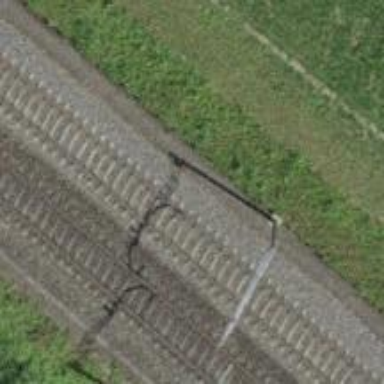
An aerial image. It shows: Railway track with contact line for electrification.